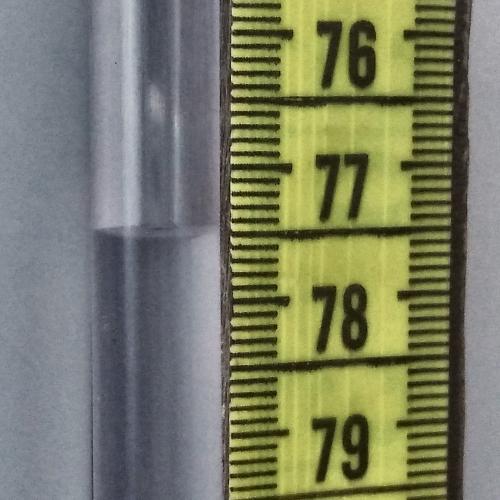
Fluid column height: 77.5 cm